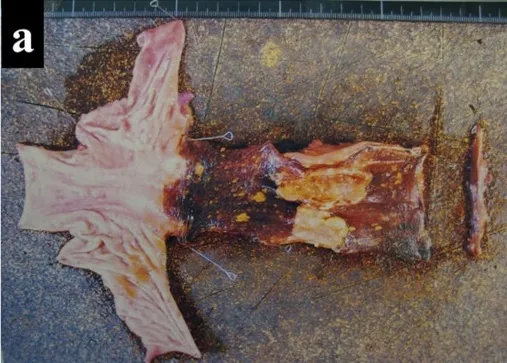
A: The gross examination of the specimen showed a tumor measuring 45 x 15 mm in consonance with unstained area of iodine staining.
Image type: medical_photograph (other_medical_photograph)